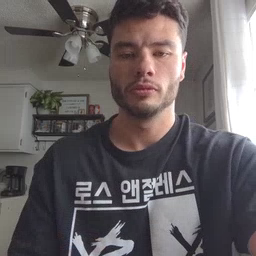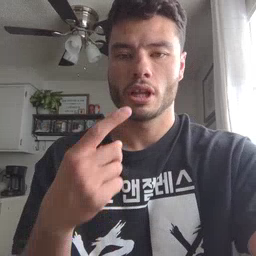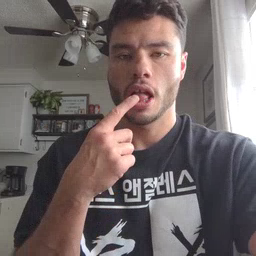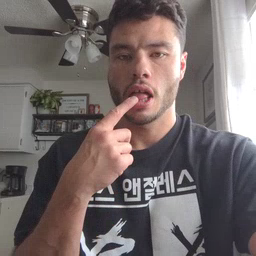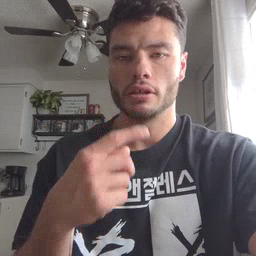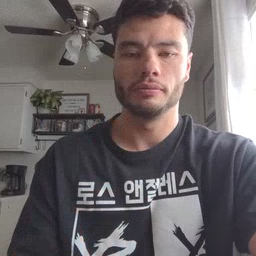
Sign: tongue